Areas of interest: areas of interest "Industrial"
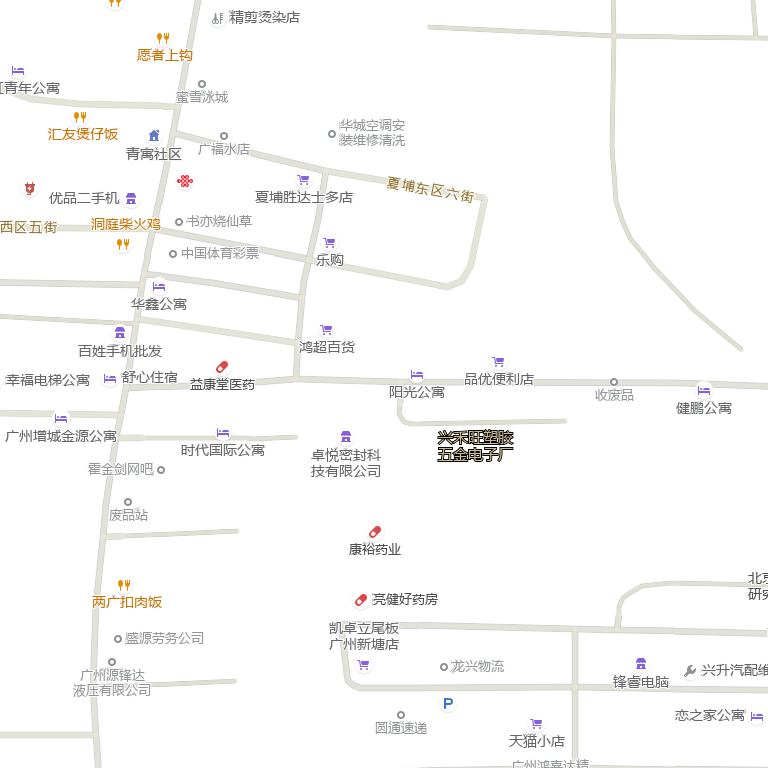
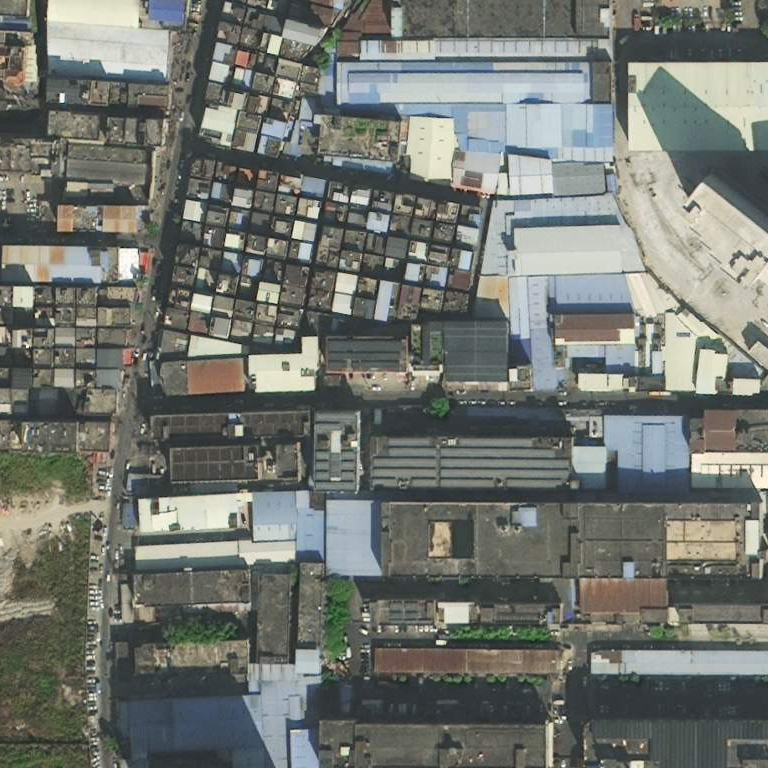